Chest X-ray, PA view. Patient: 34 years old, sex F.
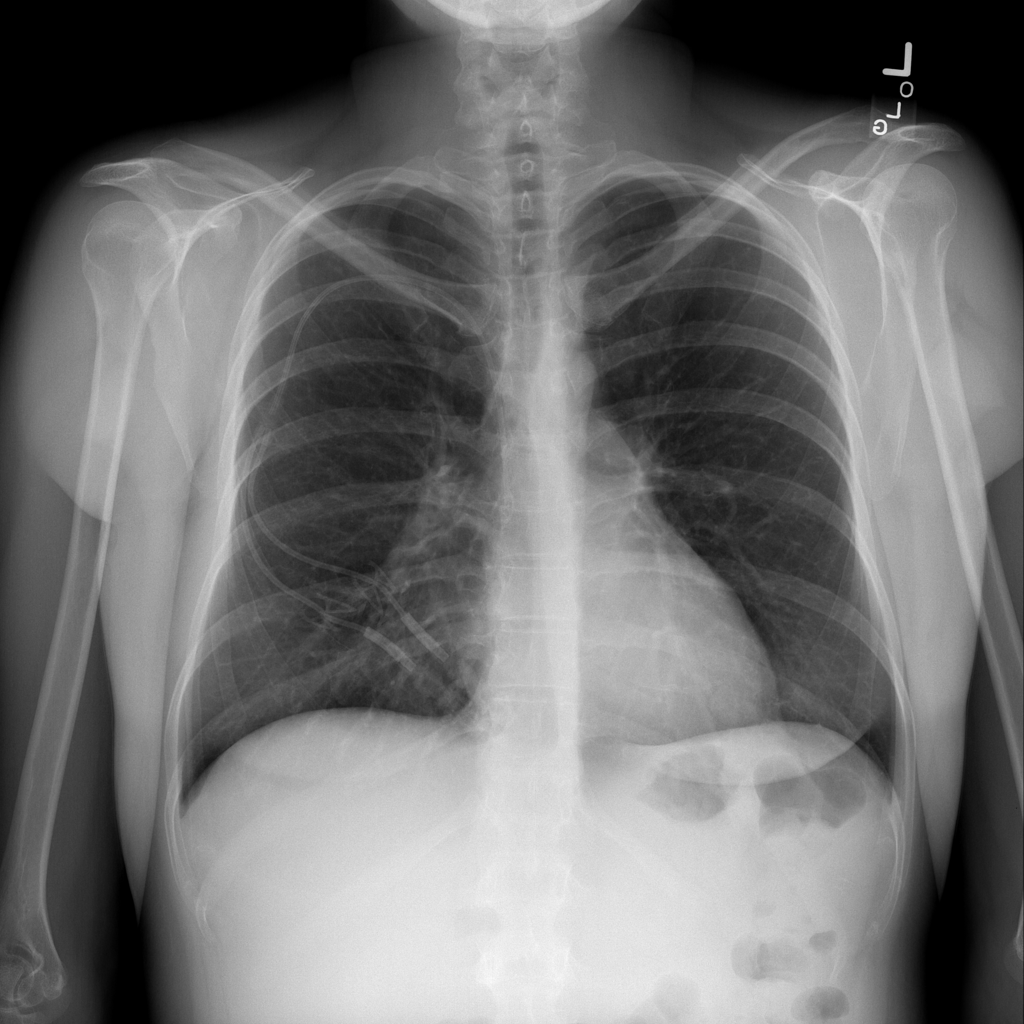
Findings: No Finding